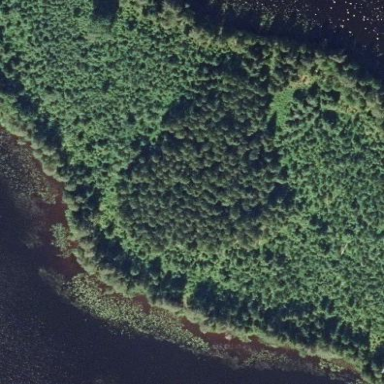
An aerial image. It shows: Beautiful woodland area.